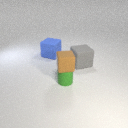
large gray rubber cube to the right of small green rubber cylinder